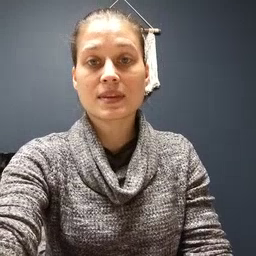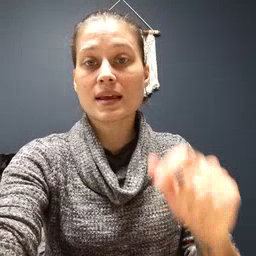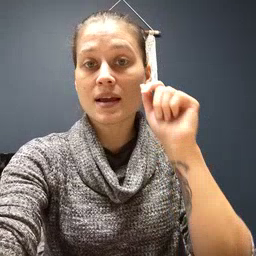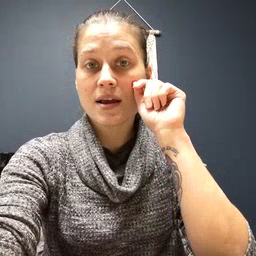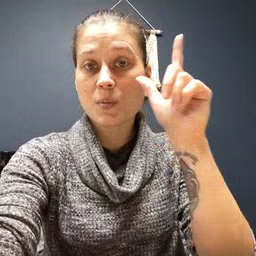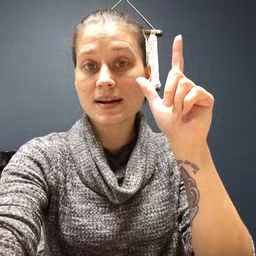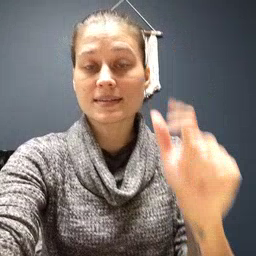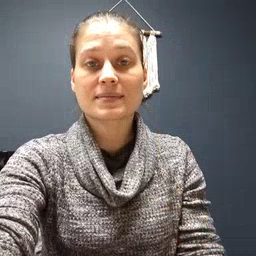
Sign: wake